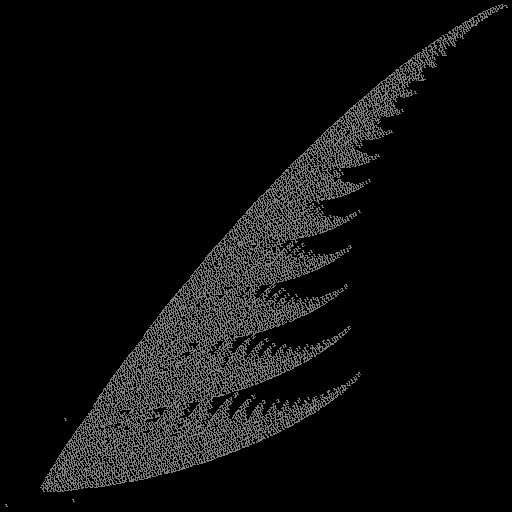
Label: snail